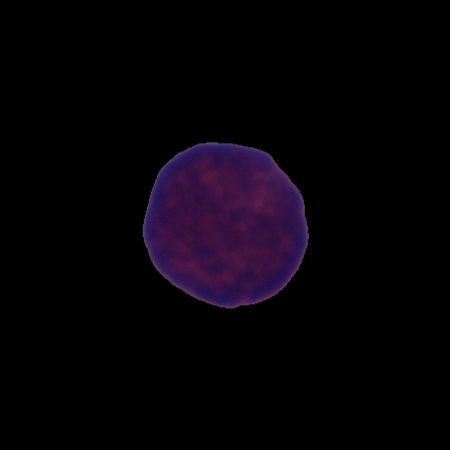
Label: healthy